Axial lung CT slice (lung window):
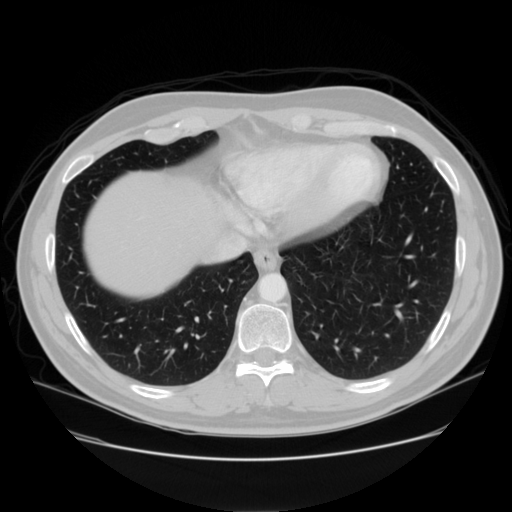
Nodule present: no